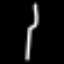
Label: fork